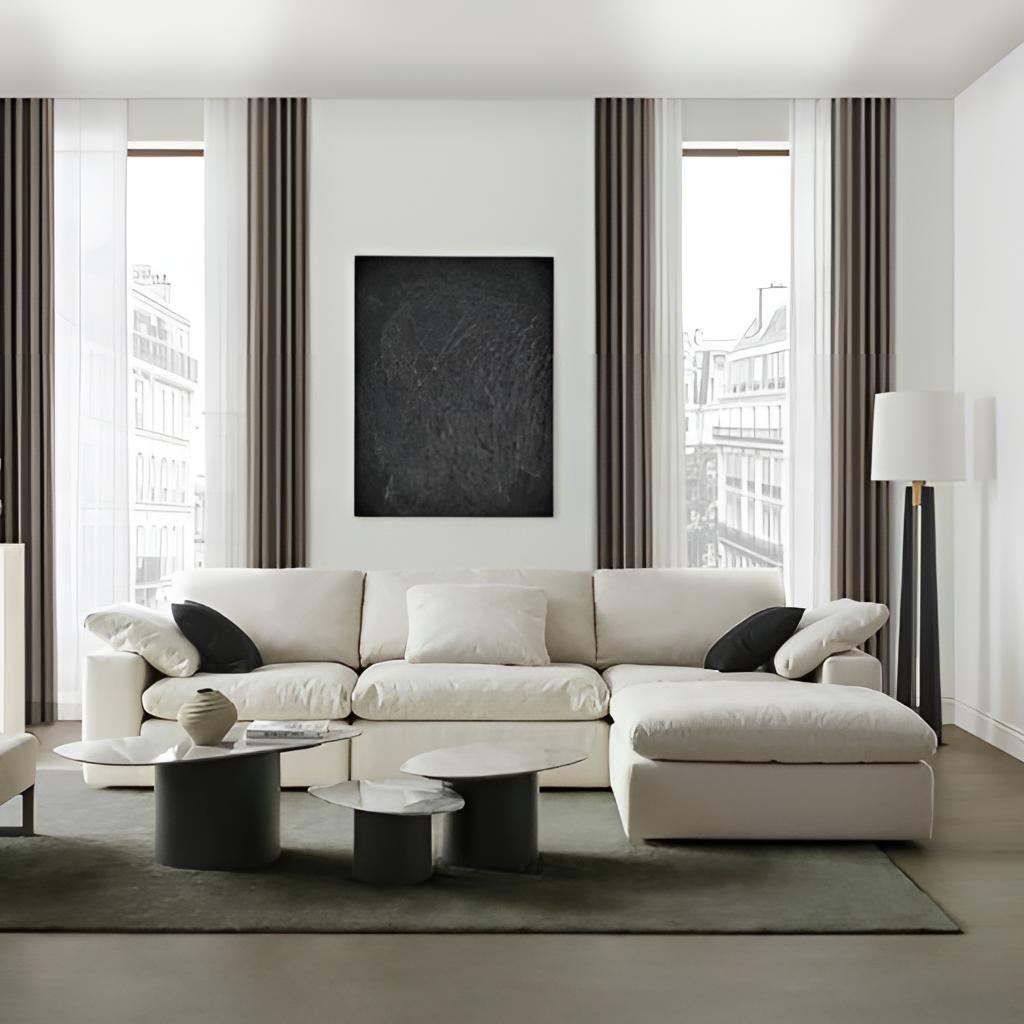
fabric sectional sofa, living room, contemporary, paint wallpaper, with solid pattern, gray wood flooring, with plank pattern